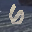
Label: 6